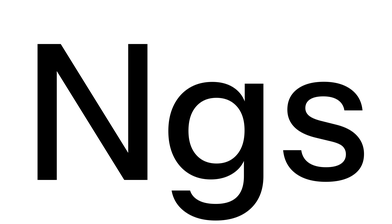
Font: InstrumentSans_Medium